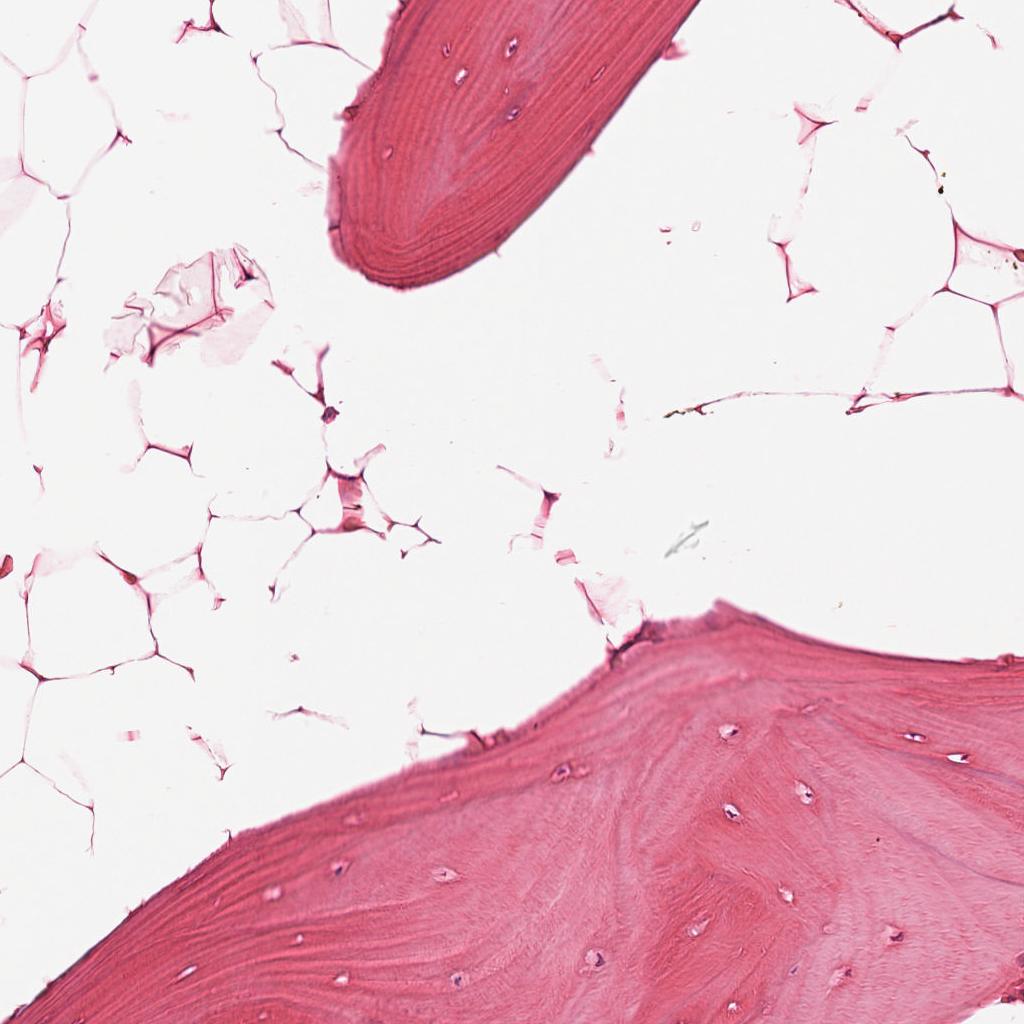
Label: Non-Tumor